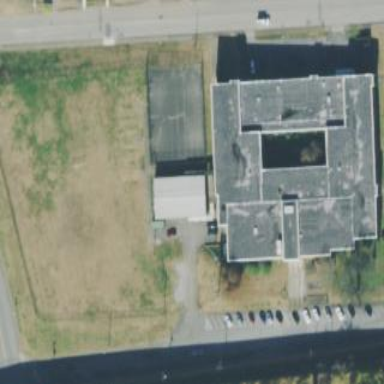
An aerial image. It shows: Kindergarten.